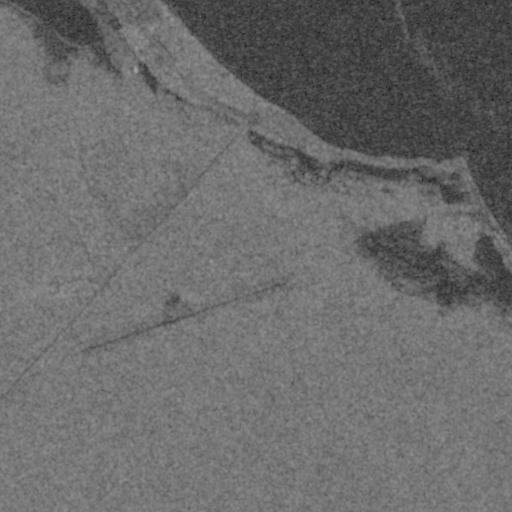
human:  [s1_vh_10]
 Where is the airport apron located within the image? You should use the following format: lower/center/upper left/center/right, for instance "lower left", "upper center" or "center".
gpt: The airport apron is located in the center left of the image.
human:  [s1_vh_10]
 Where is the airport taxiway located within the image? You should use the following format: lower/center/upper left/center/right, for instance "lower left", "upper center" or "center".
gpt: The airport taxiway is located in the center of the image.
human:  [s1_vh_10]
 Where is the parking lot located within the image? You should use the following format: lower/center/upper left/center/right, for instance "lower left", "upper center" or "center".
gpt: The parking lot is located in the center left of the image.
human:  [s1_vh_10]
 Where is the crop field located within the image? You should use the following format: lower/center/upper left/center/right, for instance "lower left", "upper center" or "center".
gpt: There is no crop field in the image.

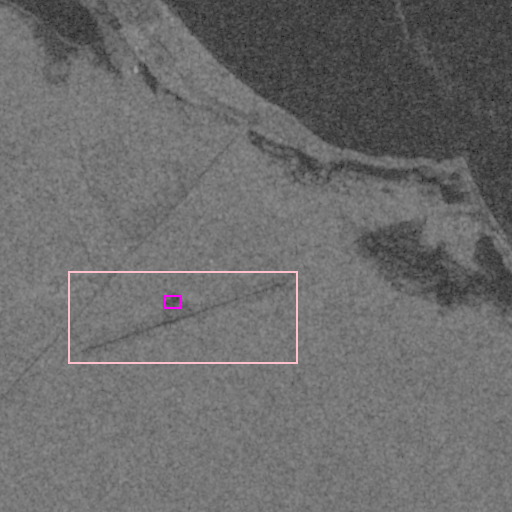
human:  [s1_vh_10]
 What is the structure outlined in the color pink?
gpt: The structure outlined in pink is an airport.
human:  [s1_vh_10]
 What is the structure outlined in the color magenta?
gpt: The structure outlined in magenta is an airport apron.
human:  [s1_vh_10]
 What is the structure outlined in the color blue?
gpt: There is no blue outline.